Field crop: maize
Growth stage: 1
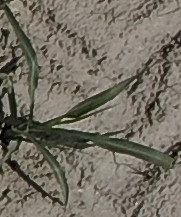
Species: sorghum